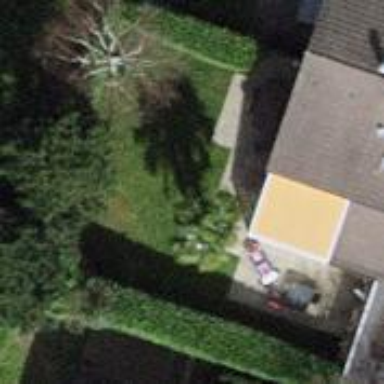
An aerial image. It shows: Garden enclosed by fence.